Interaction volume radius: 10 \u00c5
Interaction volume height: 15 \u00c5
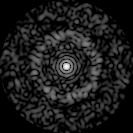
Disorder parameter: 0.8539